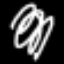
Label: squiggle